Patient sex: F
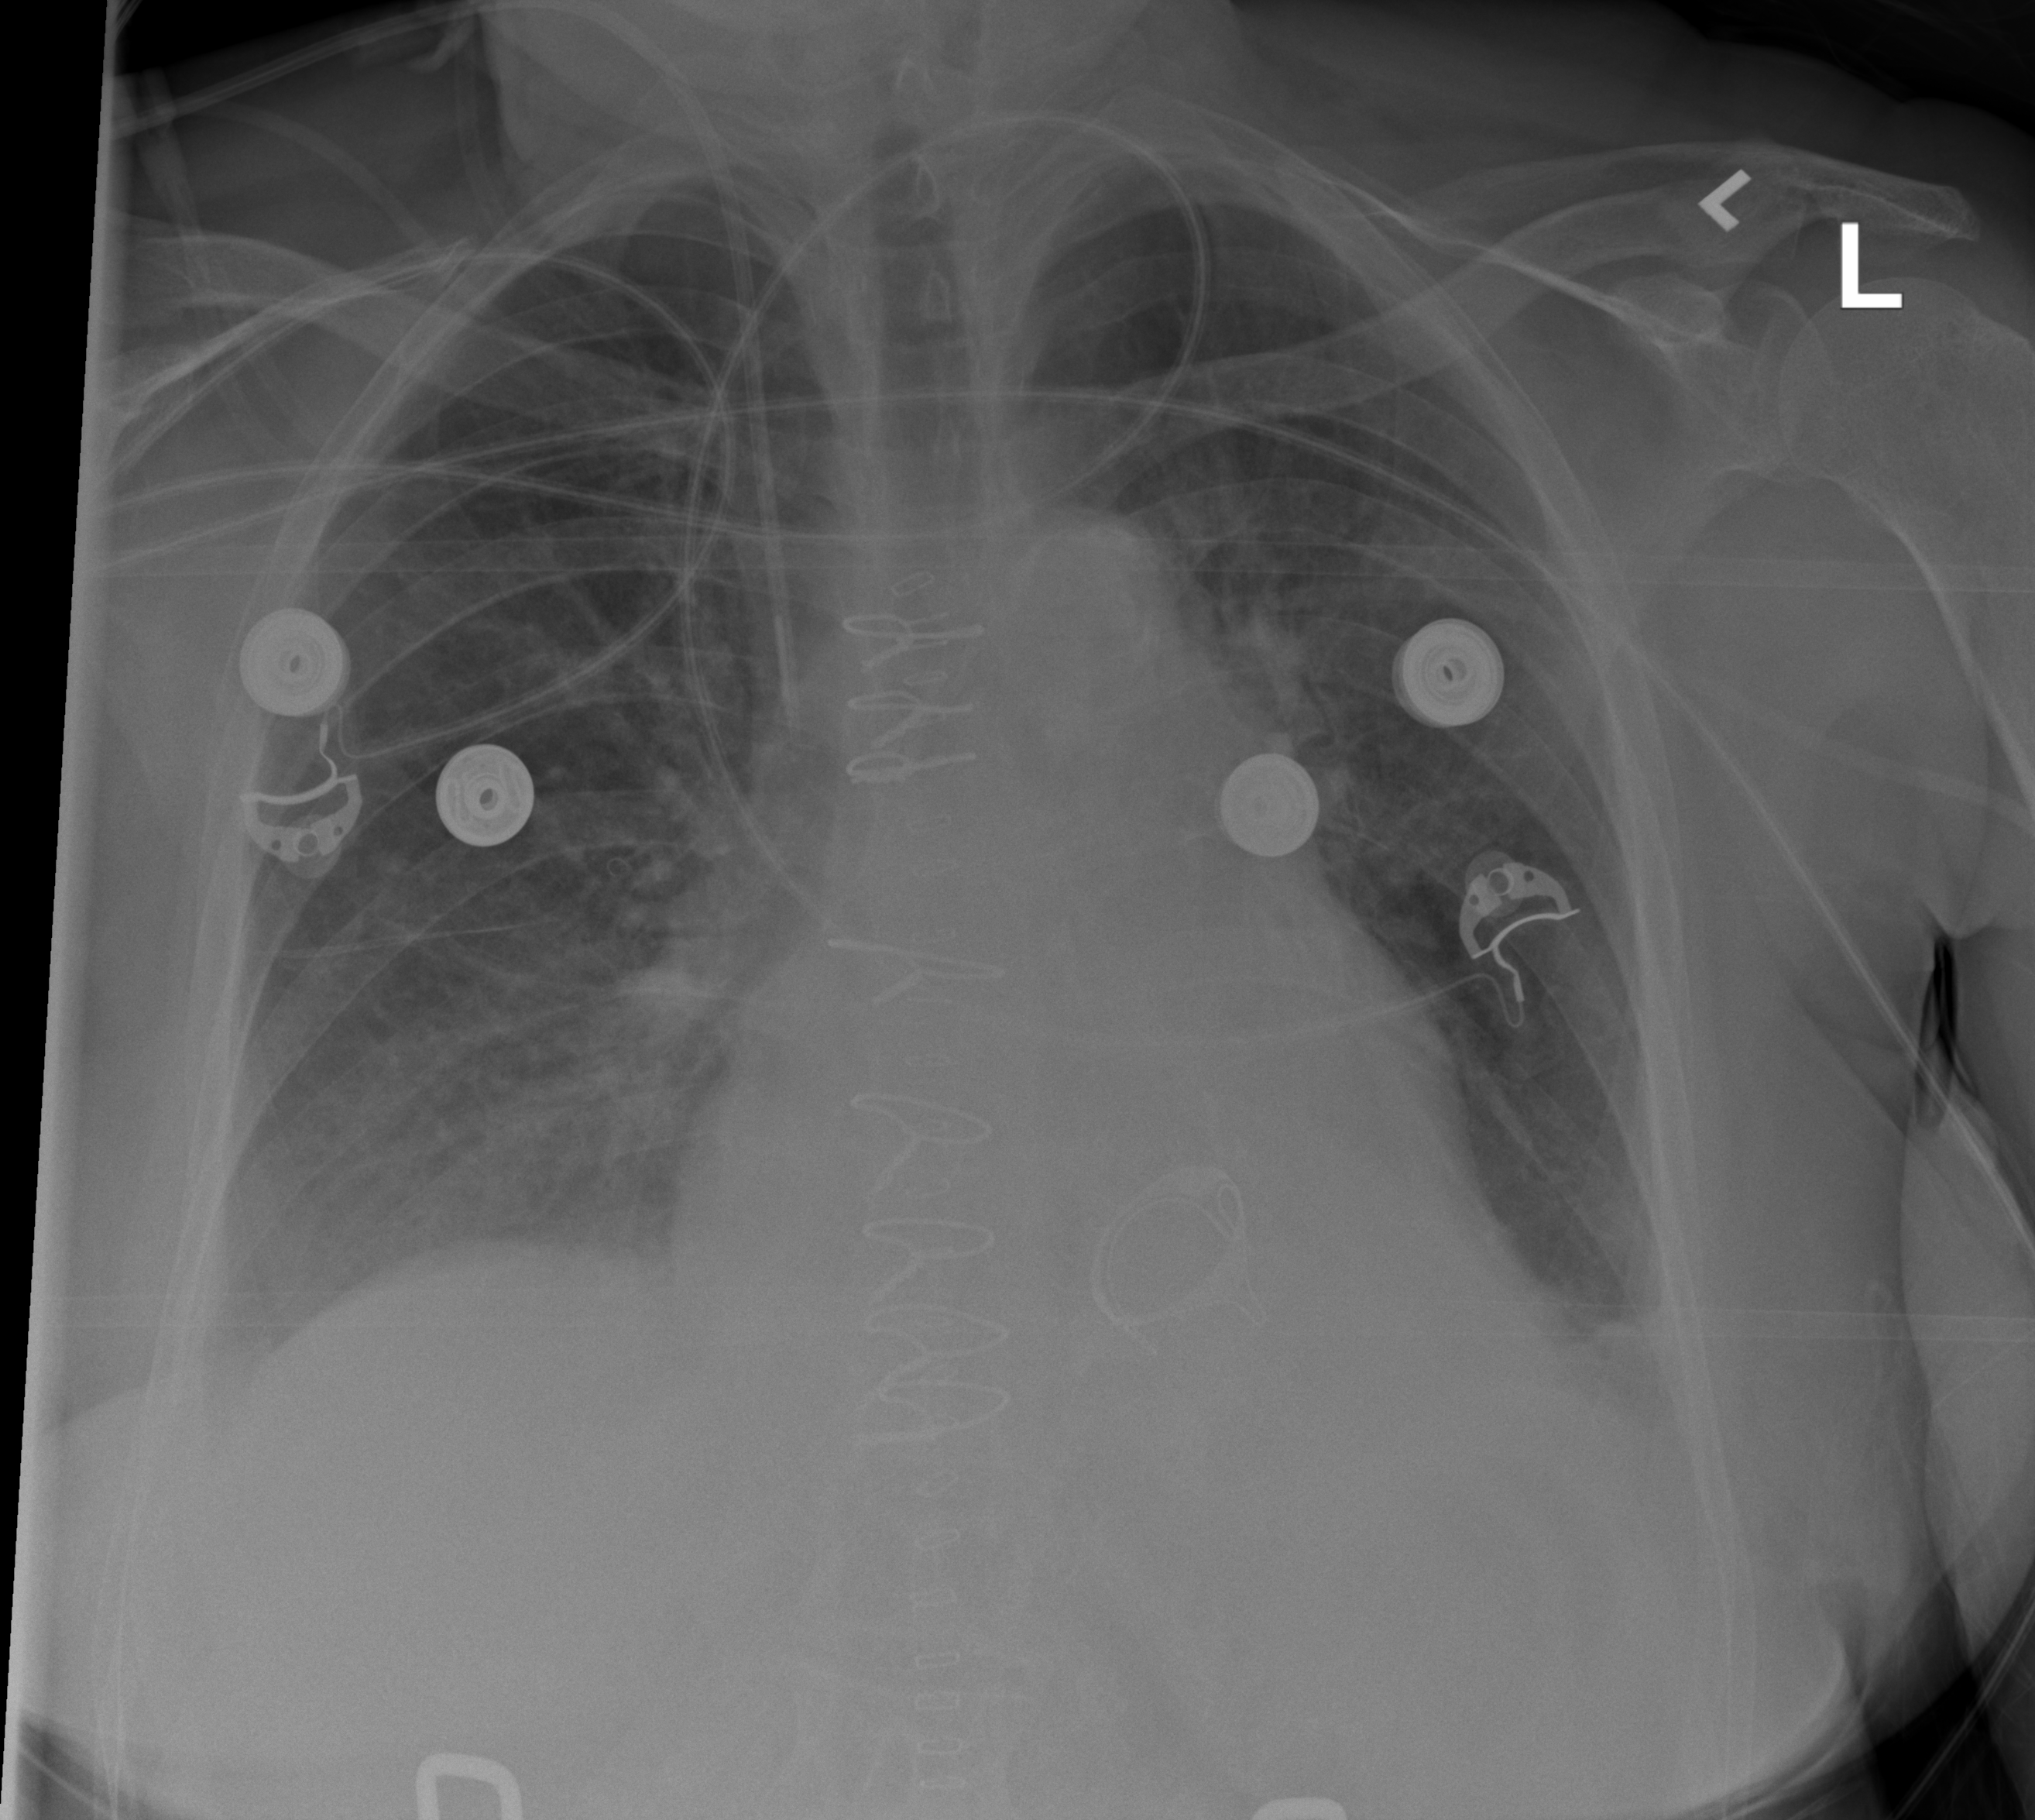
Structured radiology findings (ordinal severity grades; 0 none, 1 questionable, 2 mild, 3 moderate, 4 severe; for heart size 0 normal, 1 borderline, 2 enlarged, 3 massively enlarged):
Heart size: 2
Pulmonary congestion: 1
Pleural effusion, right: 2
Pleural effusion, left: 2
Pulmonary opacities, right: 1
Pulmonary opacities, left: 0
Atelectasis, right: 2
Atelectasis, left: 2